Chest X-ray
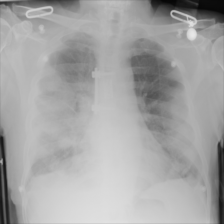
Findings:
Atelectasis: negative
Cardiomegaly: negative
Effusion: negative
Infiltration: negative
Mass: negative
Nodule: negative
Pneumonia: negative
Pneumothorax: negative
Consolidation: negative
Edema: negative
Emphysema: negative
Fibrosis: negative
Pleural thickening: negative
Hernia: negative